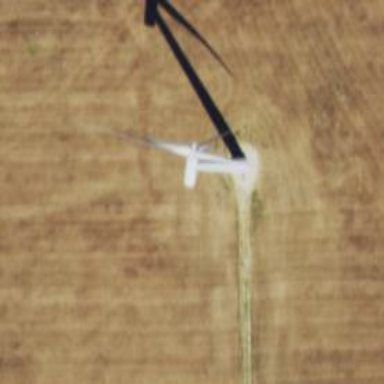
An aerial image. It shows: Wind turbine generator that utilizes wind as its source for generating electricity. It is of the horizontal axis type.